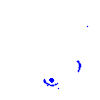
Particle: pion